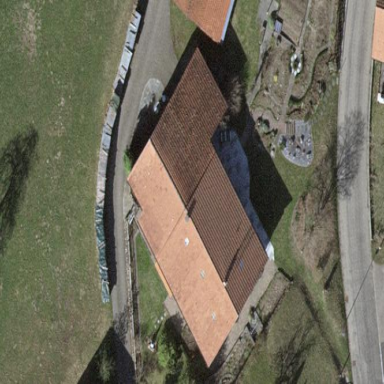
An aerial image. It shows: Terrace building.